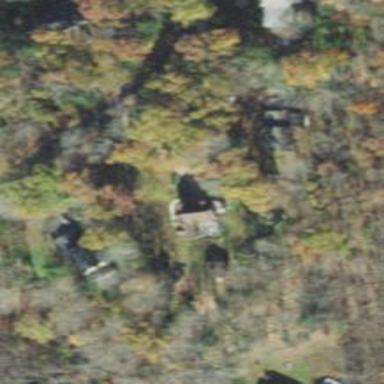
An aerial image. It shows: Driveway.